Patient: sex F, age 31
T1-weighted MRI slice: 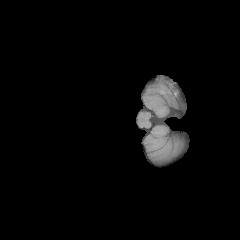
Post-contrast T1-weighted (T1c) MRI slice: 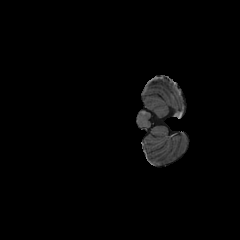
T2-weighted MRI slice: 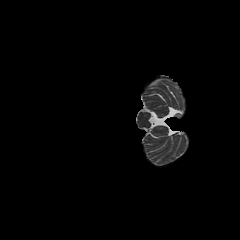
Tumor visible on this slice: no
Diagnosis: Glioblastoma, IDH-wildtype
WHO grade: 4